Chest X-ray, PA view. Patient: 42 years old, sex M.
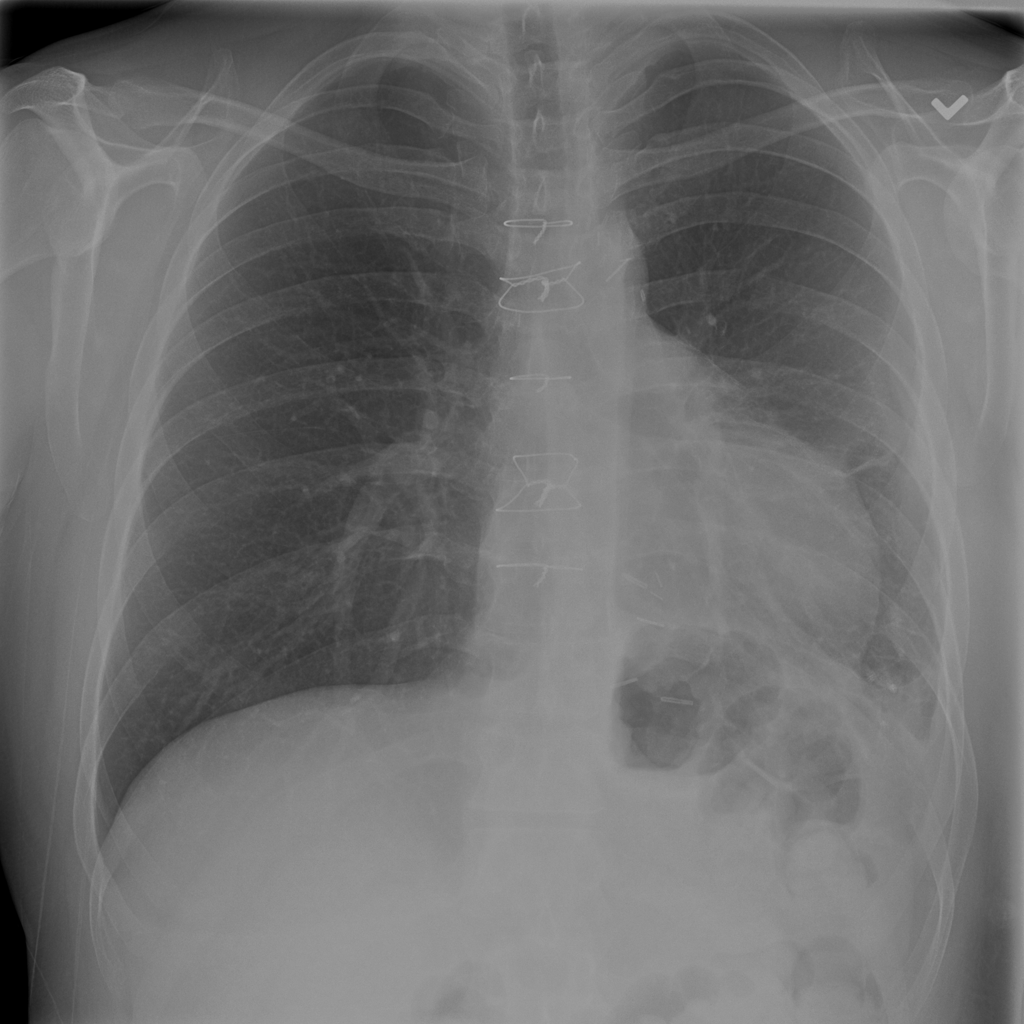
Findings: No Finding